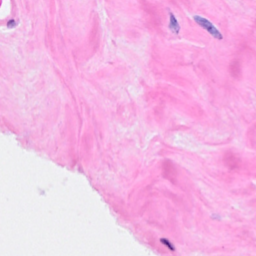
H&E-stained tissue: Breast